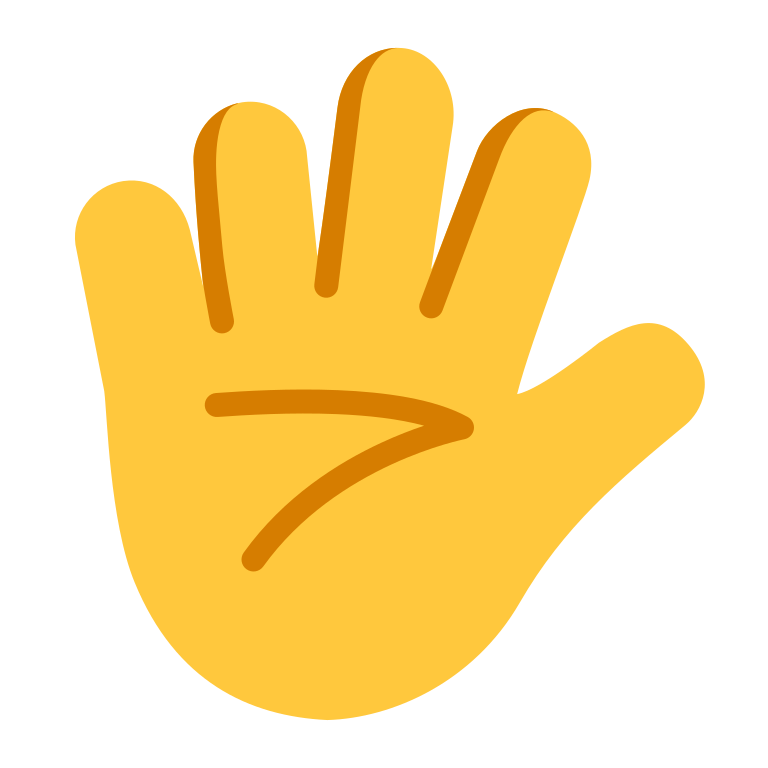
hand with fingers splayed flat default